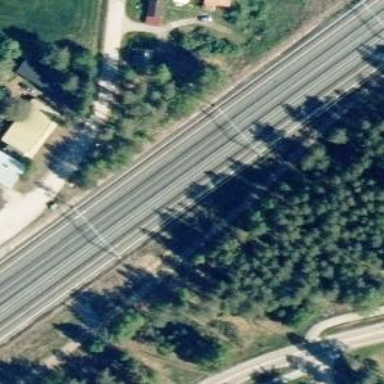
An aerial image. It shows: Rail siding with electrified contact lines for trains.